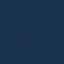
Land use / land cover class: SeaLake